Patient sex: M
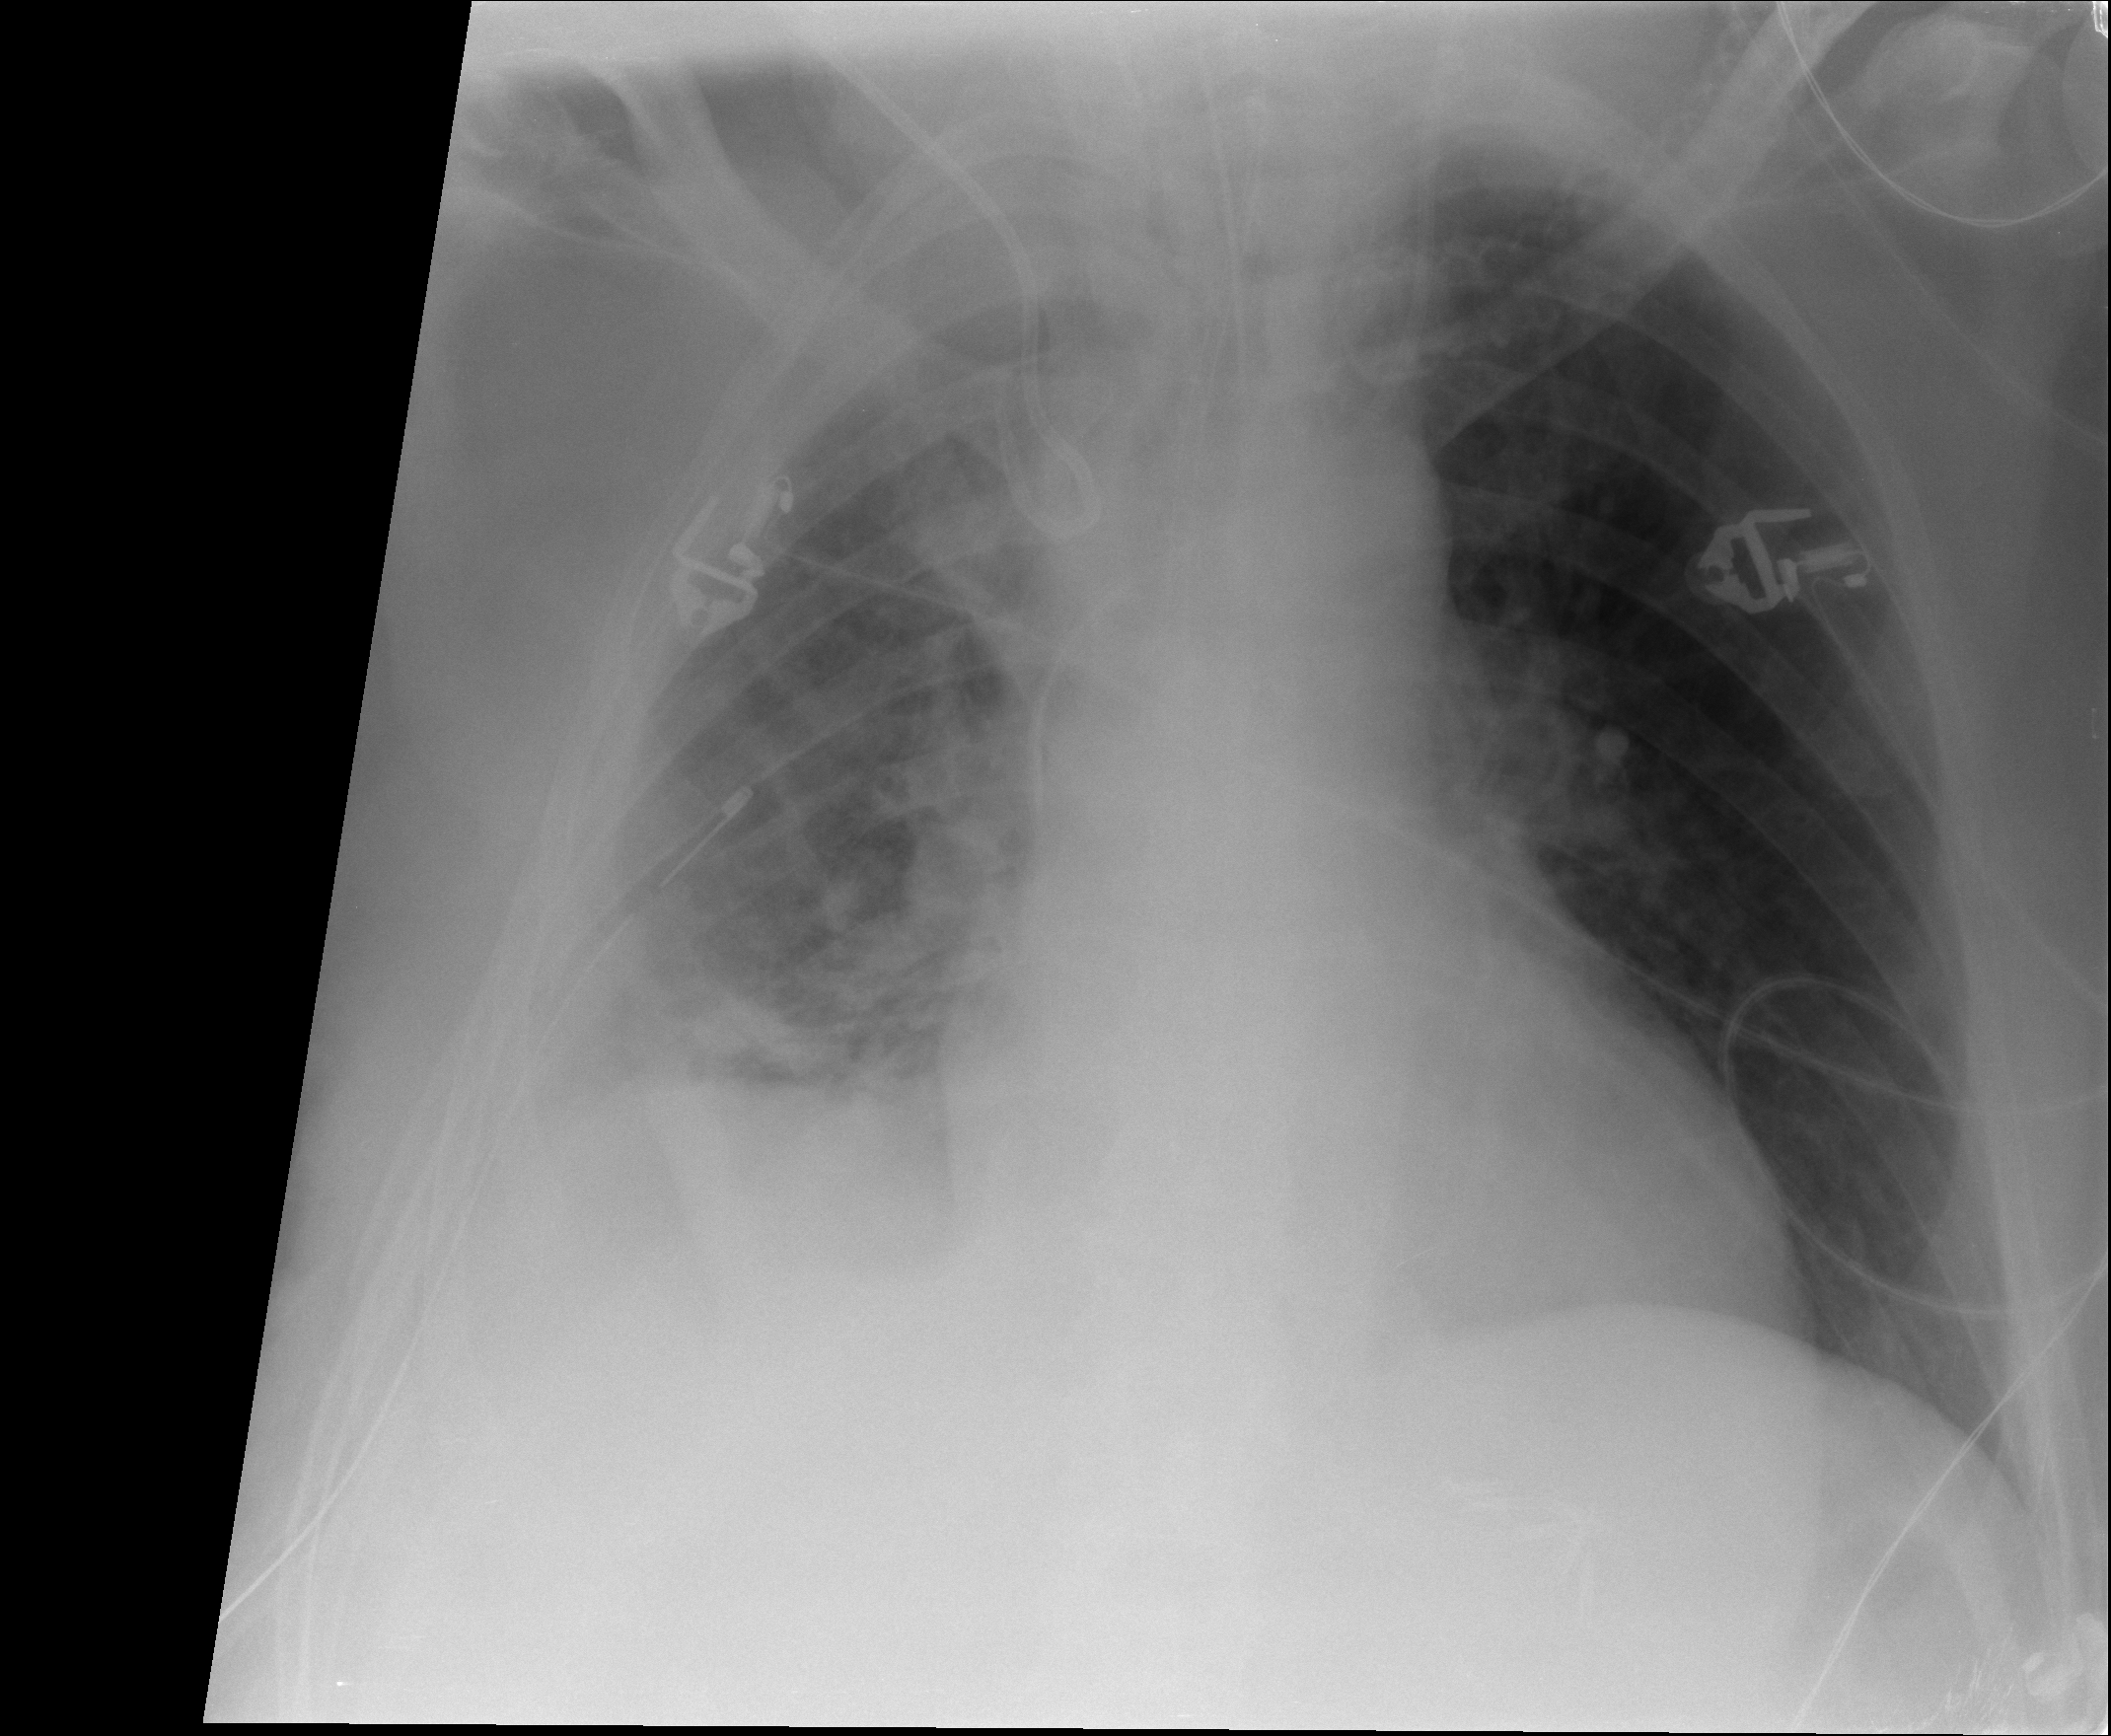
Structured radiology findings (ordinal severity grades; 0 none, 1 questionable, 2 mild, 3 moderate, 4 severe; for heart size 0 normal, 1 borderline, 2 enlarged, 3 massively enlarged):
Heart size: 2
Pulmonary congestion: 2
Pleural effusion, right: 3
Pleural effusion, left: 0
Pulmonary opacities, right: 3
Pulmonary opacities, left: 0
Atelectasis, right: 3
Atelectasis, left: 0